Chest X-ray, PA view. Patient: 37 years old, sex F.
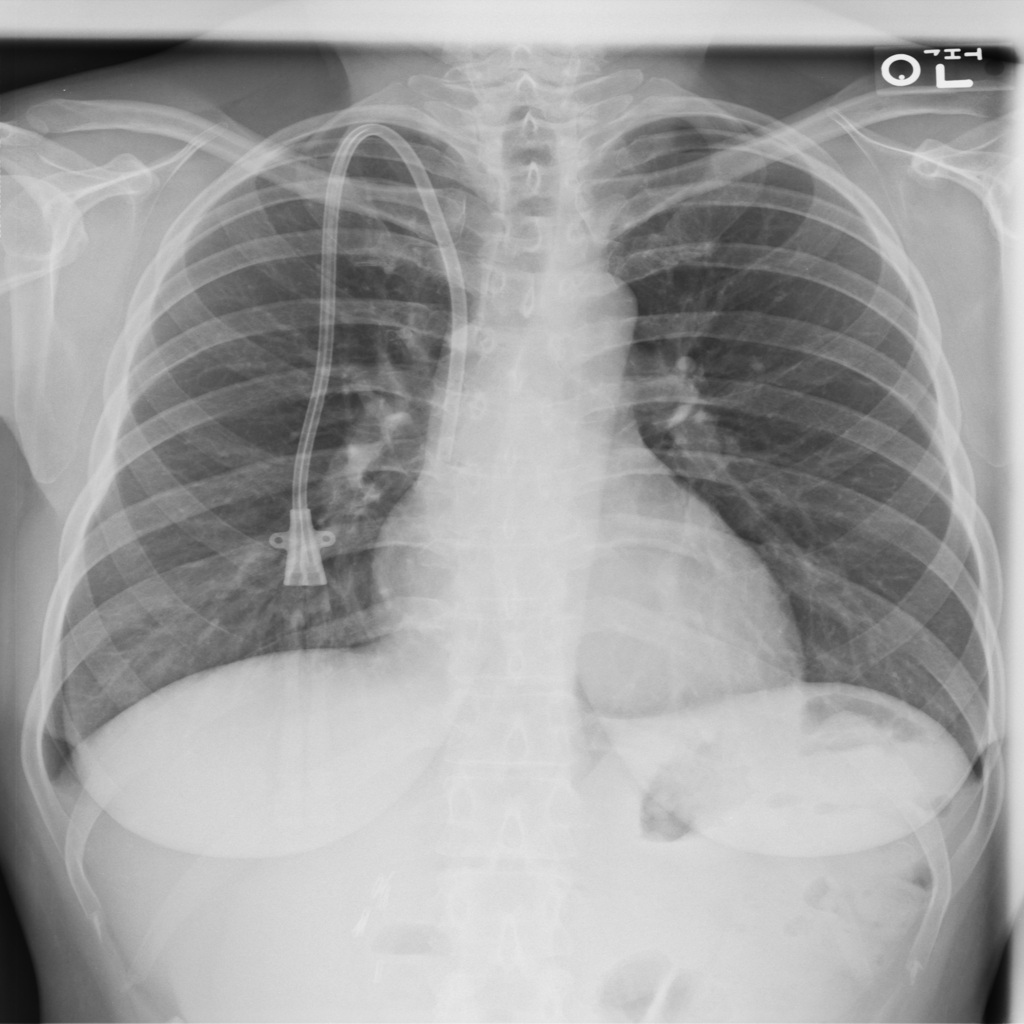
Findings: No Finding